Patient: sex F, age 76
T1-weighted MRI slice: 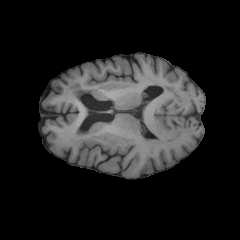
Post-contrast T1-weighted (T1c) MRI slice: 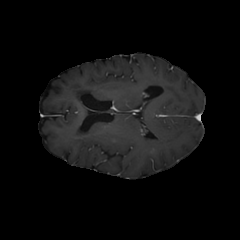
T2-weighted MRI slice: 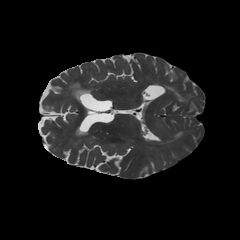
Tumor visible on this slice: yes
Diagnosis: Glioblastoma, IDH-wildtype
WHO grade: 4